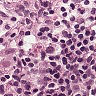
Metastatic tissue present: no